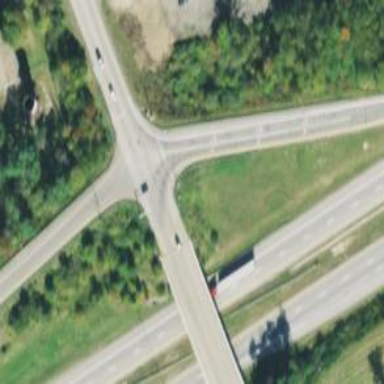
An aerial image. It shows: Viaduct bridge over trunk highway.